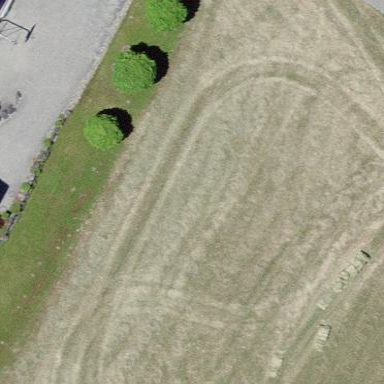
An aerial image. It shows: Area covered with grass.